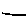
Label: line